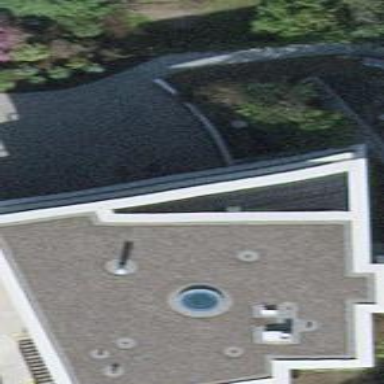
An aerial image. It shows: View of roof of building.